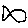
Label: fish